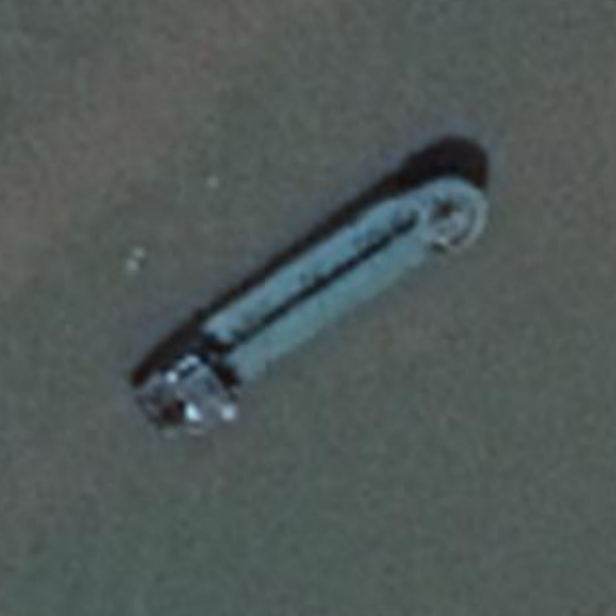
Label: civil